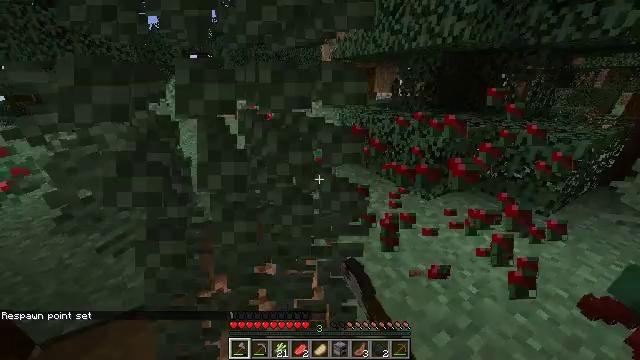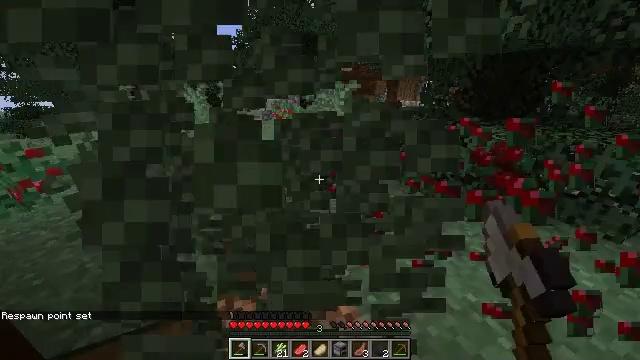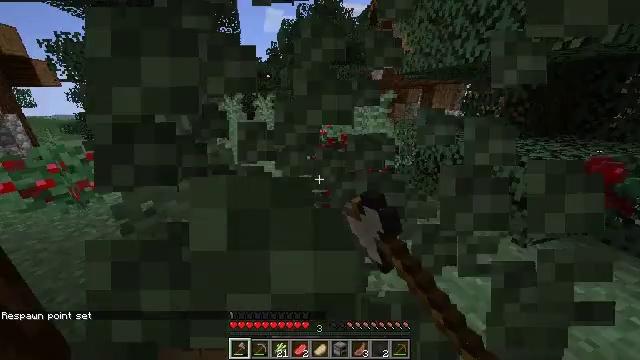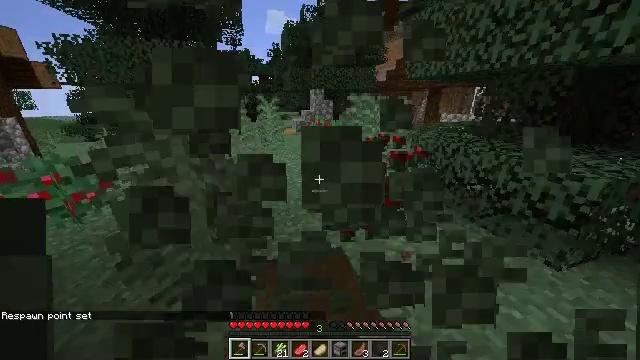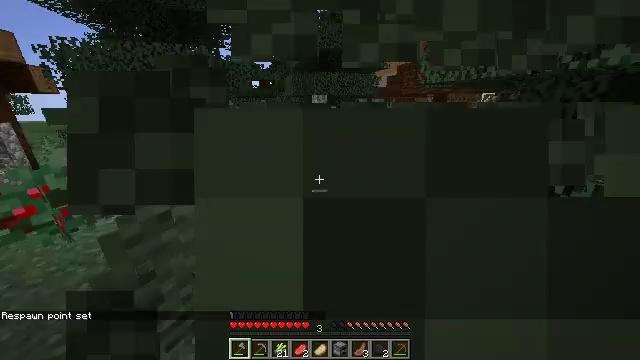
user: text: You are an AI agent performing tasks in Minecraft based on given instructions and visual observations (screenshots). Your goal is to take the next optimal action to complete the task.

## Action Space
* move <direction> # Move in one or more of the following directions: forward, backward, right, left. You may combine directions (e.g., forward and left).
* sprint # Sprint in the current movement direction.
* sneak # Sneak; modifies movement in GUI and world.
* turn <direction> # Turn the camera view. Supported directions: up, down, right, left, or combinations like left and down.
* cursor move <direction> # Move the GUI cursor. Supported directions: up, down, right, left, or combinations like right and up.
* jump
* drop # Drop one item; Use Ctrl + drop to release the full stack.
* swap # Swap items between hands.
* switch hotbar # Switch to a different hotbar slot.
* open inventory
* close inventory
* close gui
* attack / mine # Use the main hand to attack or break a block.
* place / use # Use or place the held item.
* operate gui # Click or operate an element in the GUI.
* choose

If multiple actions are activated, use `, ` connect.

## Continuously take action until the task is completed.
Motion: motion action
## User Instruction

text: Break the large fern to clear the space.
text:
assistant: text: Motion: move forward and move left, sprint, turn left and up, attack / mine
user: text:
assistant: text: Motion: move forward and move left, sprint, turn left and up
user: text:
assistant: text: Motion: move forward and move left, sprint
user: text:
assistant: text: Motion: move forward and move left, sprint, turn up
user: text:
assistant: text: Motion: sprint